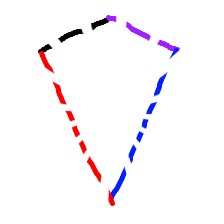
Shape: kite